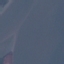
Land use / land cover: SeaLake